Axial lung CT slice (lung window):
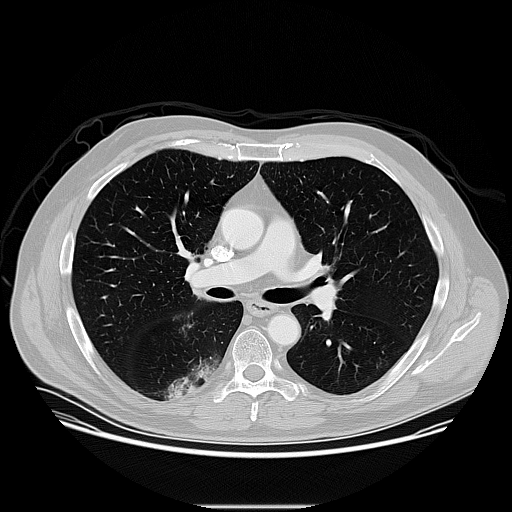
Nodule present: no